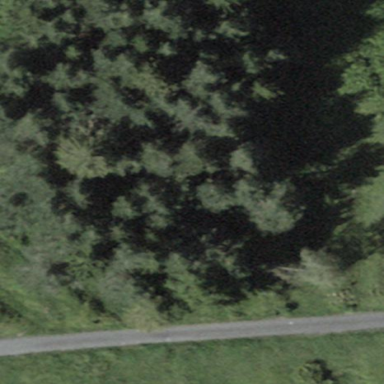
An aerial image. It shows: Forest with mixed leaf types and cycles.